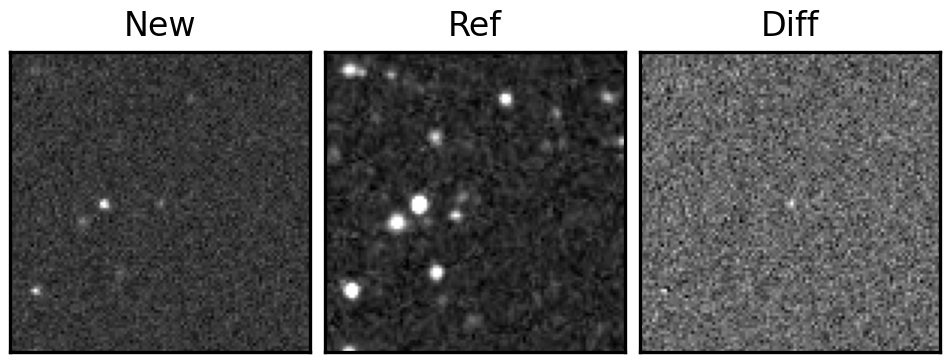
Label: real